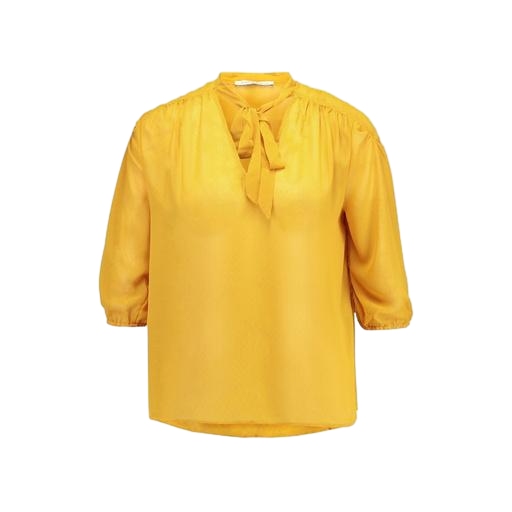
yellow long sleeve tie neck blouse, yellow kerra blouse, tie-neck blouse, white background